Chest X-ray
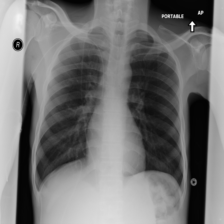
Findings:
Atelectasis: negative
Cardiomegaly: negative
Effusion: negative
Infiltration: negative
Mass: negative
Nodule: negative
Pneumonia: negative
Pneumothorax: negative
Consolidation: negative
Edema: negative
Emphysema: negative
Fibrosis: negative
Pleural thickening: negative
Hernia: negative